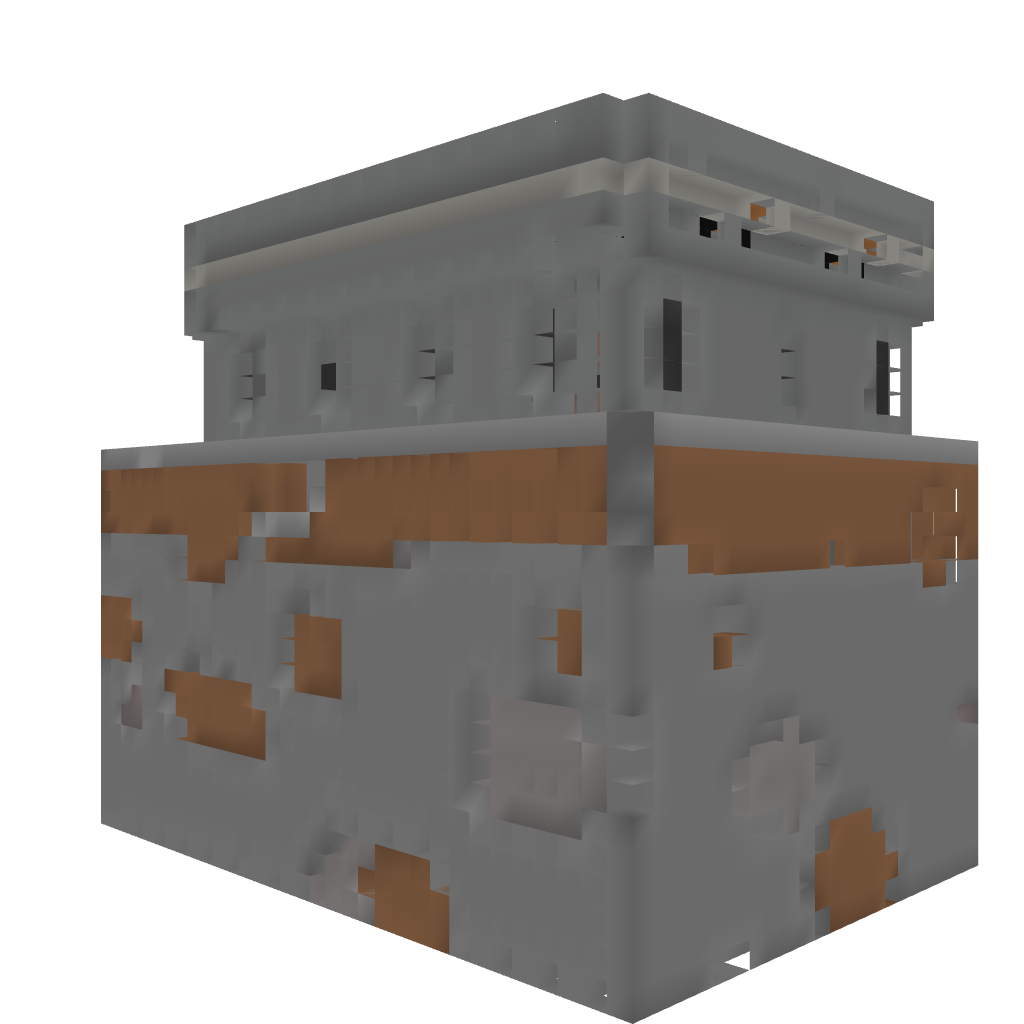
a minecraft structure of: Medium Prison